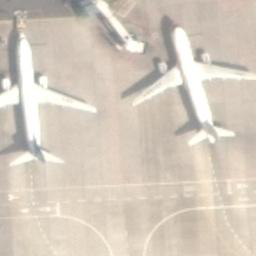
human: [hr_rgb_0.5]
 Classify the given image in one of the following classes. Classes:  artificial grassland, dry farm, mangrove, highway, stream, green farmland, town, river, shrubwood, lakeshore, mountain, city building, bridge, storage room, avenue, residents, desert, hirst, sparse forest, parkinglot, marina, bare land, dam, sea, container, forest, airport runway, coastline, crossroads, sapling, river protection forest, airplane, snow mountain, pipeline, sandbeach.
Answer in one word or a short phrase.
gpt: airplane